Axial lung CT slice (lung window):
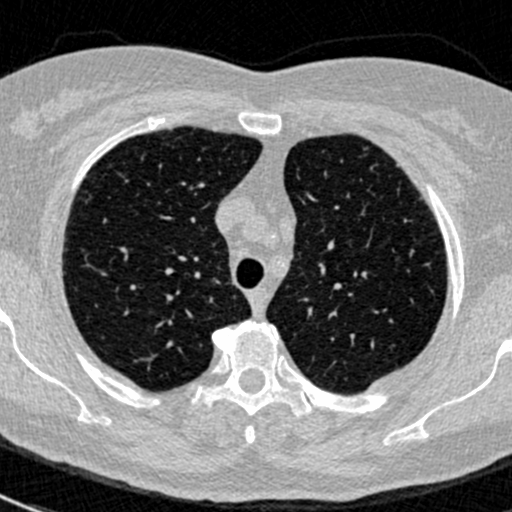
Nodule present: no